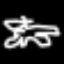
Label: angel